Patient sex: M
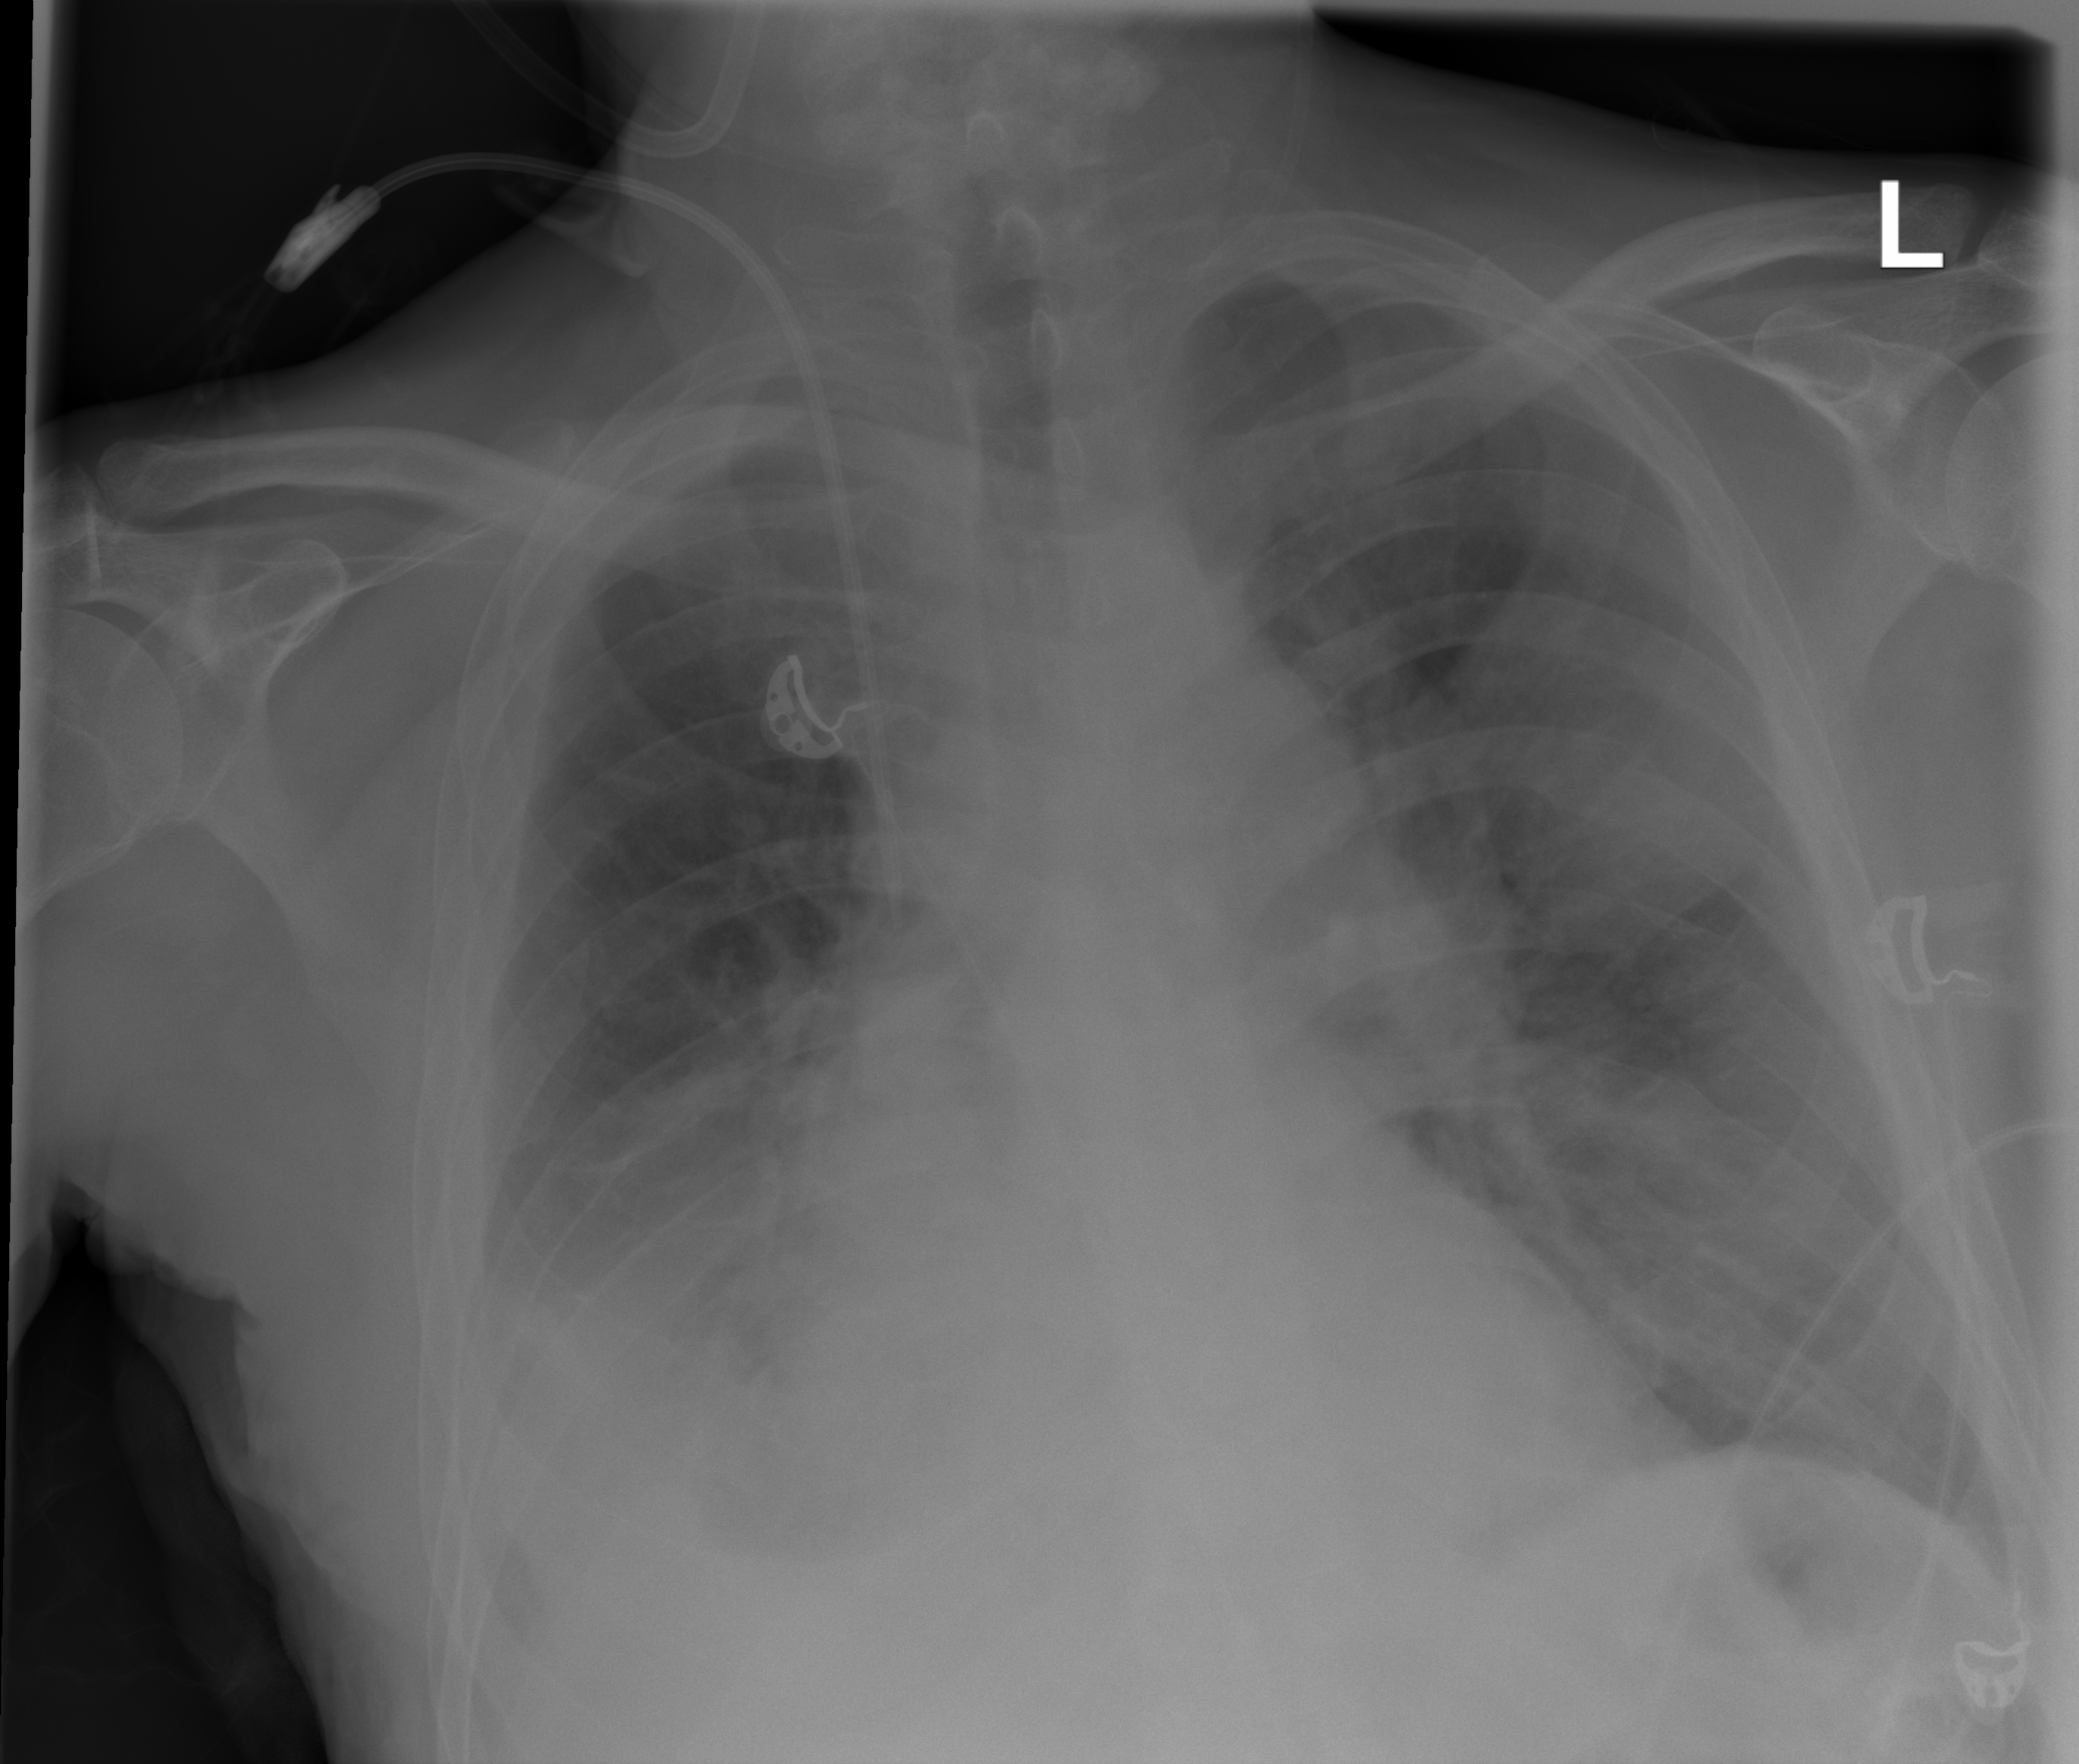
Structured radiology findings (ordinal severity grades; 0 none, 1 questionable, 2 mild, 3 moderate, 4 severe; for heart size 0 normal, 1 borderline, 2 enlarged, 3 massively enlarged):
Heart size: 1
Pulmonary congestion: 2
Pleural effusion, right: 3
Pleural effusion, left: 2
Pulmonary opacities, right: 1
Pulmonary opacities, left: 0
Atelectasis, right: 3
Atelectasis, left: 2